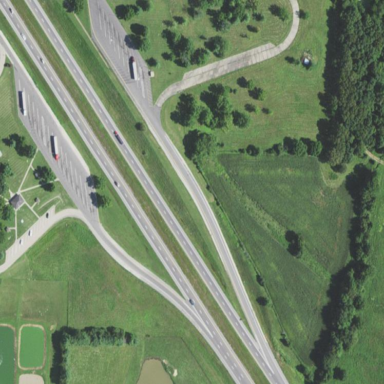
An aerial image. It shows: Rest area on the road.